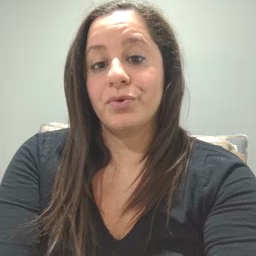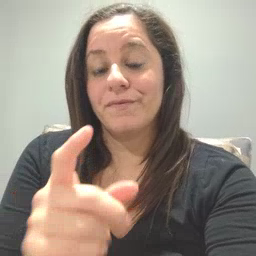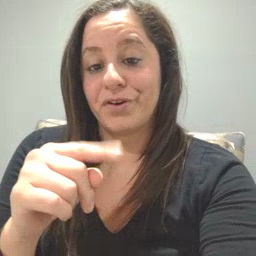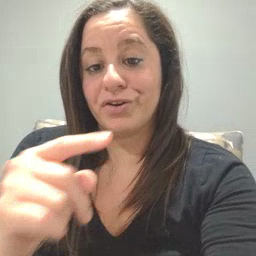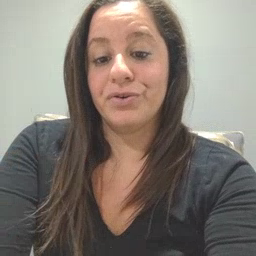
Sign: finger